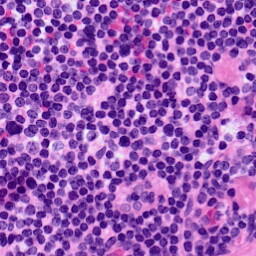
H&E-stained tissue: LymphNode